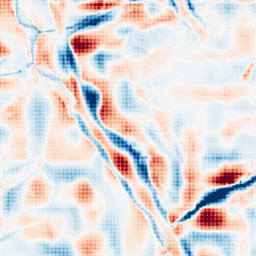
Category: wavelet
Decomposition family: wavelet_dwt
Decomposition parameters: wavelet: coif2
level: 5
Upsampling method: sinc_hamming
Upsampling parameters: scale: 4
kernel_size: 4
Upsampling scale: 4